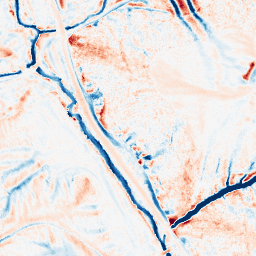
Category: edge_preserving
Decomposition family: median
Decomposition parameters: size: 15
Upsampling method: lanczos
Upsampling parameters: scale: 2
Upsampling scale: 2